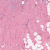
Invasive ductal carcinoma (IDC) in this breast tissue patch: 1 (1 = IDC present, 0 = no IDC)